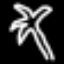
Label: palm tree